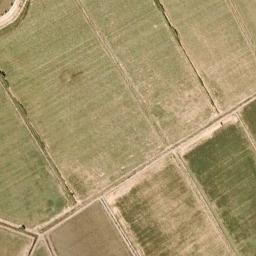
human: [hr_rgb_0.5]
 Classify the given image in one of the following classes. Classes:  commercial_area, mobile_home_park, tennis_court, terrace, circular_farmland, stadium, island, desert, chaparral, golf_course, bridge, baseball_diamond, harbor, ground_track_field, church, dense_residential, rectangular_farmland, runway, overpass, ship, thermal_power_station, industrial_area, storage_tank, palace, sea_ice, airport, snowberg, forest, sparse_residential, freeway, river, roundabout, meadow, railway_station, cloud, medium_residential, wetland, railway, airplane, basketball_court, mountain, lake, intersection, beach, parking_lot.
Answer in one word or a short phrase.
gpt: rectangular_farmland